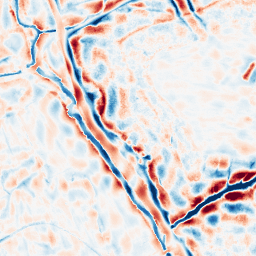
Category: wavelet
Decomposition family: wavelet_dwt
Decomposition parameters: wavelet: db8
level: 4
Upsampling method: bspline
Upsampling parameters: scale: 8
Upsampling scale: 8